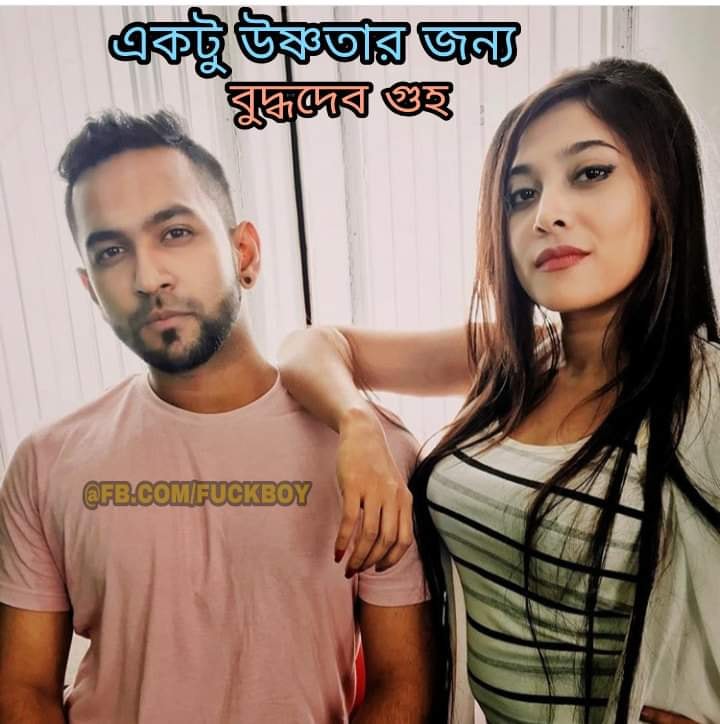
Caption: একটূ উষ্ণতার জন্য বুদ্ধদেব গুহ
Label: hate